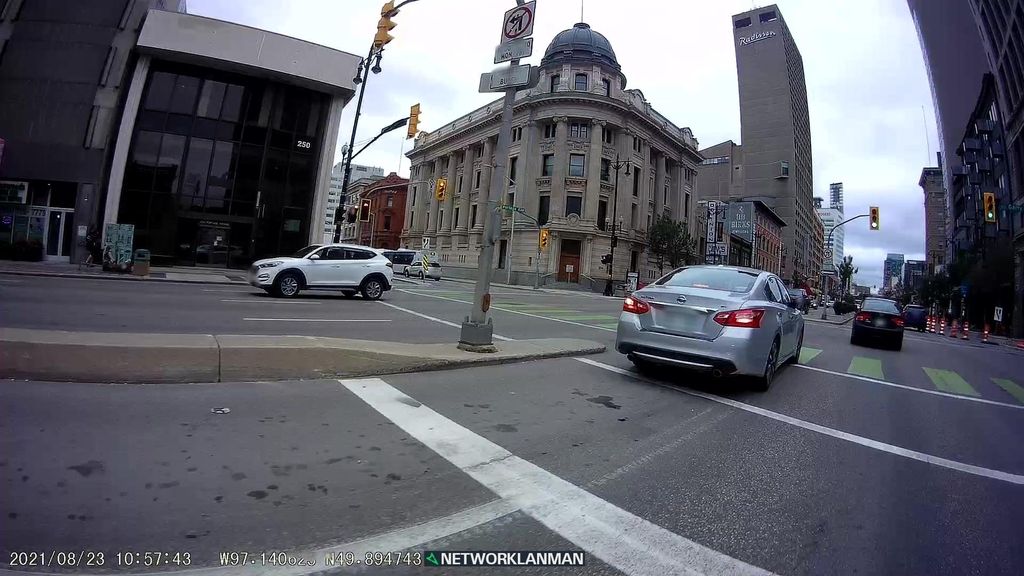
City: winnipeg